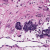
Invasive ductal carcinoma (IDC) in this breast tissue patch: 1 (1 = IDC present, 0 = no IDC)